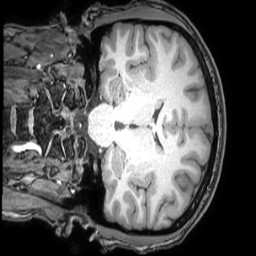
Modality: T1w
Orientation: coronal
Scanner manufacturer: philips
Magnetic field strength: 3 T
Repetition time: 0.008 s
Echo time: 0.0035 s